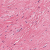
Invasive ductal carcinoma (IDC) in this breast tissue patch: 0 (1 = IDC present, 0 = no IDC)